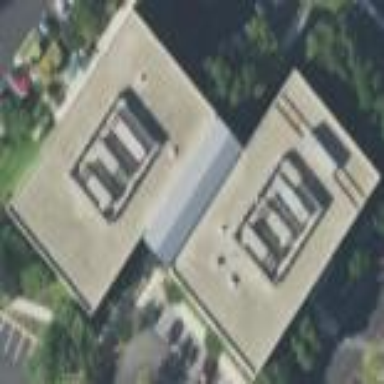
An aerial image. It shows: Office building.